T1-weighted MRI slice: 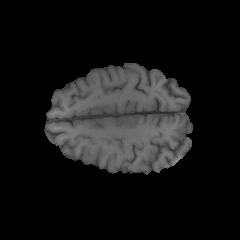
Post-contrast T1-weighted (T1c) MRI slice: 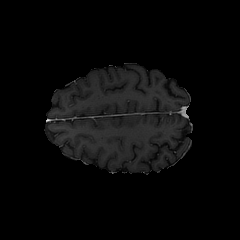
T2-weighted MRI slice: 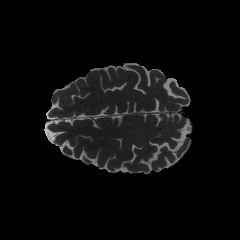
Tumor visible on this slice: no